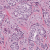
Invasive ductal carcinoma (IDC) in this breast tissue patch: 1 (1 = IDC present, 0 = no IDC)